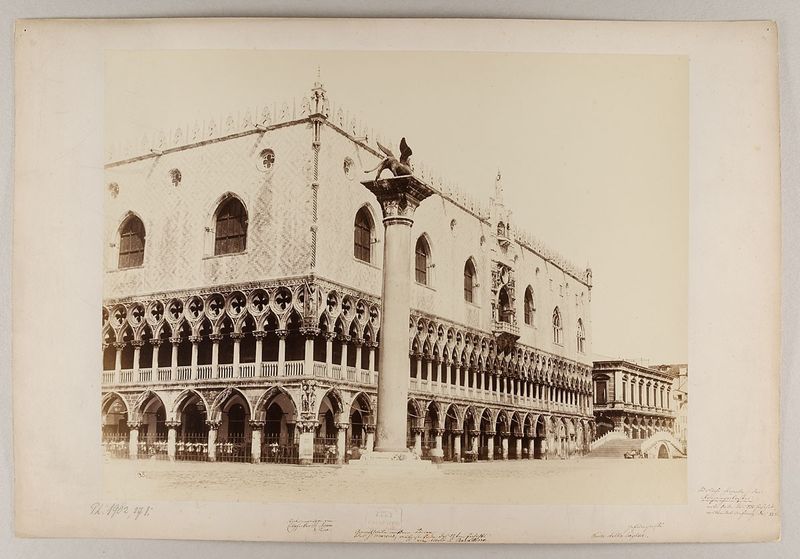
Titel: Venezia - Palazzo Ducale e Colonna preso dal Molo
Künstler: Carlo Naya
Standort: Hamburg
Institution: Museum für Kunst und Gewerbe Hamburg
Schlagwörter: stadt, pfeiler, architektur, fassade, ort, dorf, foto, fotografie, photographie, stadtansicht, palazzo, photo, karton, architekturfotografie, dogenpalast, ducale, albumin, lichtbild, reisefotografie, historische, architekturphotographie, bildwerke, angewandte und bildende kunst, hessische systematik, schwarzweißpositivverfahren, silbersalzverfahren, schwarzweißfotografie, gebäude, örtlichkeit, straße, stätte, straßen, plätze, reisephotographie, albuminpapier, säule